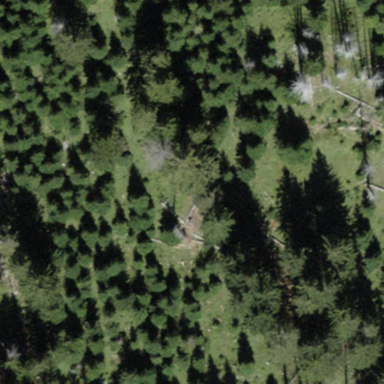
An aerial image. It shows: Forest area.